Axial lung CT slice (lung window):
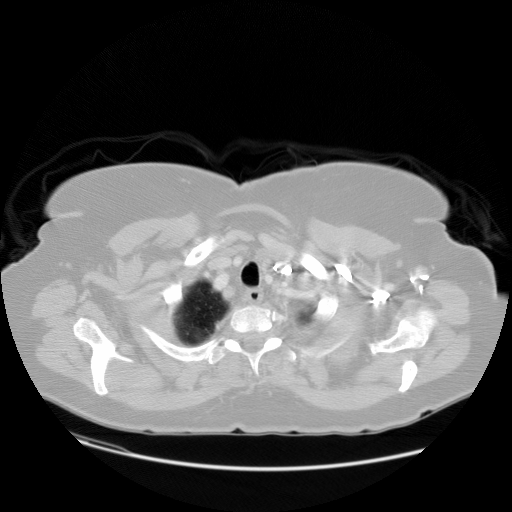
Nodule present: no